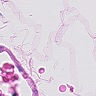
Metastatic tissue present: no